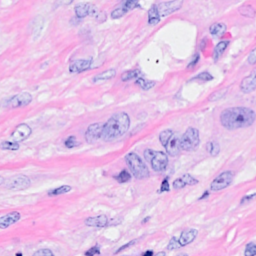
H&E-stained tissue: Breast